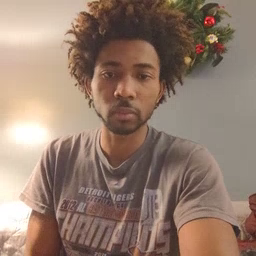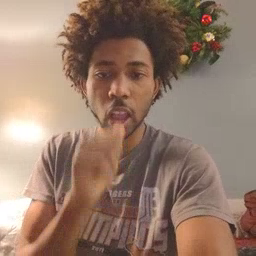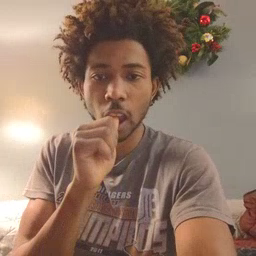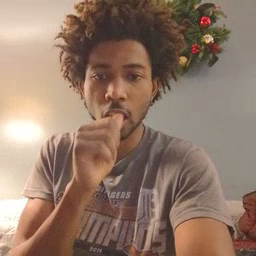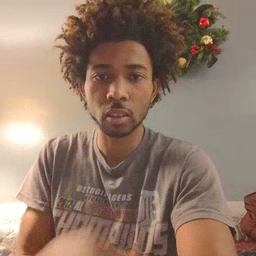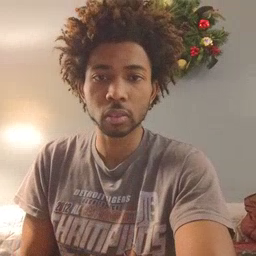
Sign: nuts